Field crop: maize
Growth stage: 2
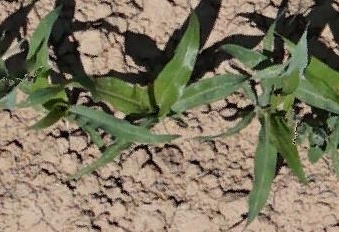
Species: maize